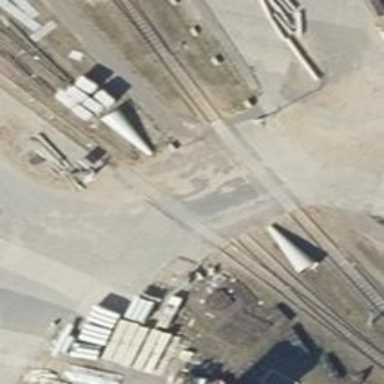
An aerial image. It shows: Rail spur service.